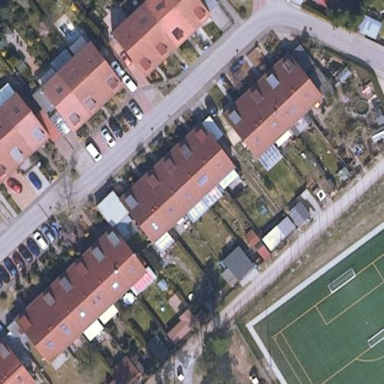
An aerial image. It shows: Terrace building.